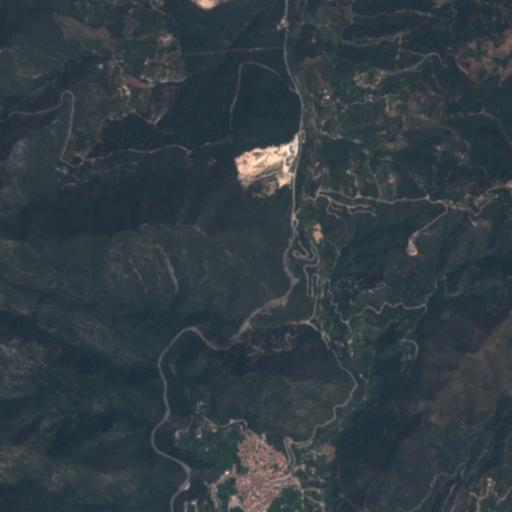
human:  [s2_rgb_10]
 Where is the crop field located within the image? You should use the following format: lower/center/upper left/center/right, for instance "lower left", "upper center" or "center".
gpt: The crop field is located in the lower center of the image.
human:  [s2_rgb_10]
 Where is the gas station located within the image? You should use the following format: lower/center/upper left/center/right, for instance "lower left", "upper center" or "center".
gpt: The gas station is located in the lower center of the image.
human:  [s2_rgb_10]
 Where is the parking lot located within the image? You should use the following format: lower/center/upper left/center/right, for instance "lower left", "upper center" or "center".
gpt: The parking lot is located in the lower center of the image.
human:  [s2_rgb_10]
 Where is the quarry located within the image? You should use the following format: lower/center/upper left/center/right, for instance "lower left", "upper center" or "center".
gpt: The quarry is located in the upper center of the image.
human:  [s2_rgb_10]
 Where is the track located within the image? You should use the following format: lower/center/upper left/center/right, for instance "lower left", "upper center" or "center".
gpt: There is no track in the image.